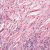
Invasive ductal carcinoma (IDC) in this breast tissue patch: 0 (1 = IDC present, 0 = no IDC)